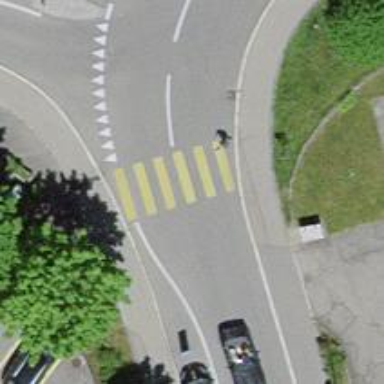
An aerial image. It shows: Uncontrolled road crossing.